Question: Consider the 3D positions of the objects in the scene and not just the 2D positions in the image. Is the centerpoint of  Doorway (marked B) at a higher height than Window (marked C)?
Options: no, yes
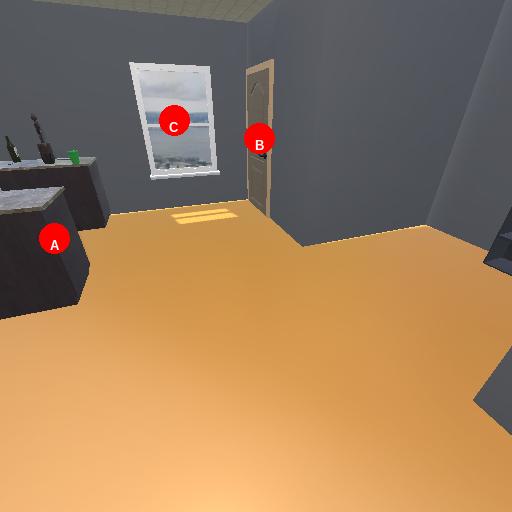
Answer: no